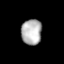
Tissue: lung
Cell type: Others
Senescence score: 0.176
Nuclear area (px): 518
Mean DAPI intensity: 177.34